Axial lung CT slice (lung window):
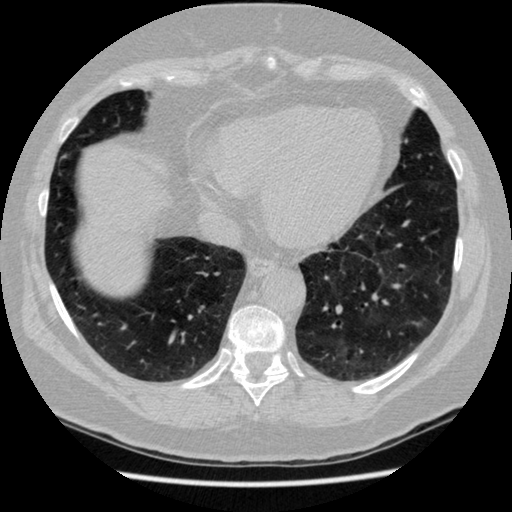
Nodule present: no